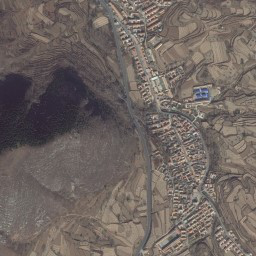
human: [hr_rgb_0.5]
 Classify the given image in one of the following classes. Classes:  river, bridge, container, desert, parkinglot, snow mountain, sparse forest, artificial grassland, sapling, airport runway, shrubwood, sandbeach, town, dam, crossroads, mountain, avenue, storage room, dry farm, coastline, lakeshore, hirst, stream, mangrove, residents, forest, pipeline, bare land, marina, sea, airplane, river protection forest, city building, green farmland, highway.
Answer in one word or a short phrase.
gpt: mountain